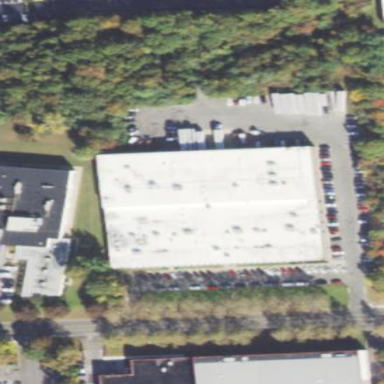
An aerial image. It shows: Commercial building.